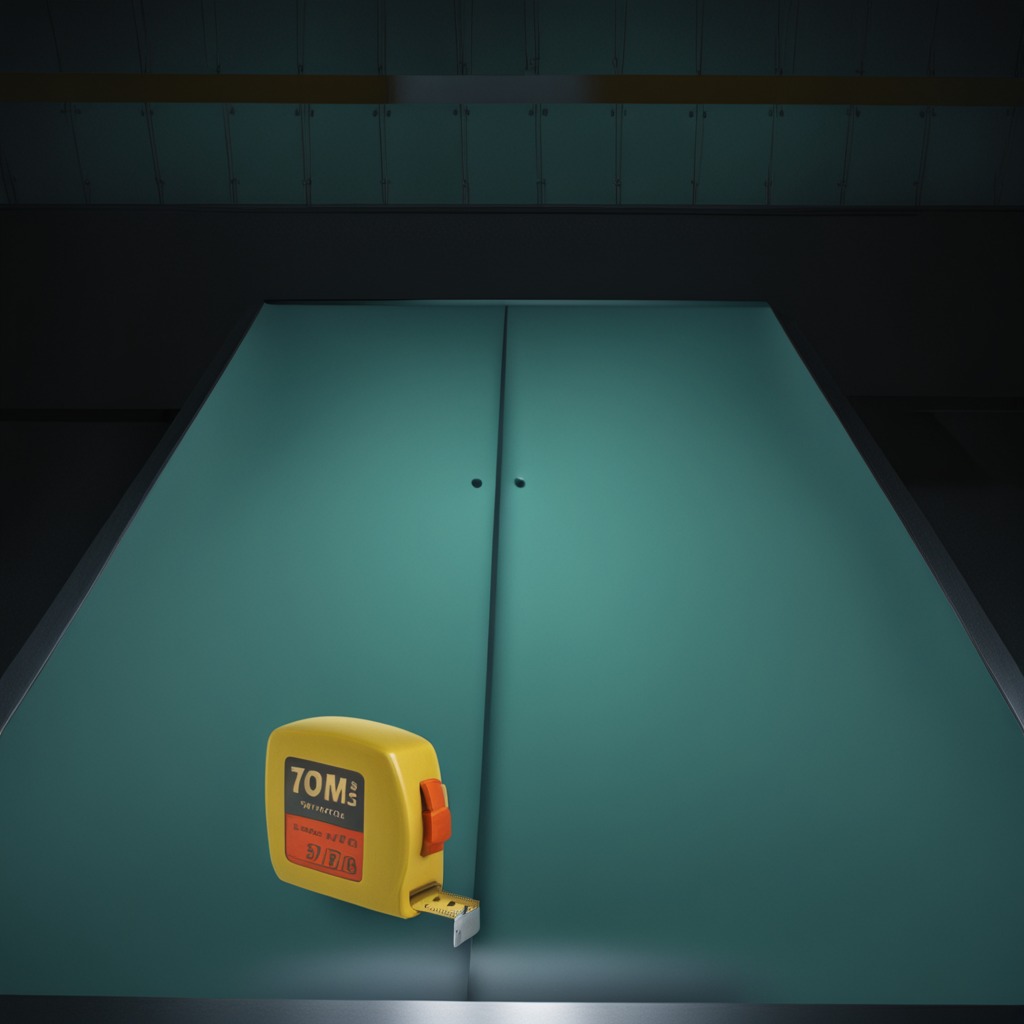
A measuring tape is lying on a clean empty table in a railway signal maintenance room lit by harsh overhead fluorescents photorealistic surface textures crisp shadows high dynamic range